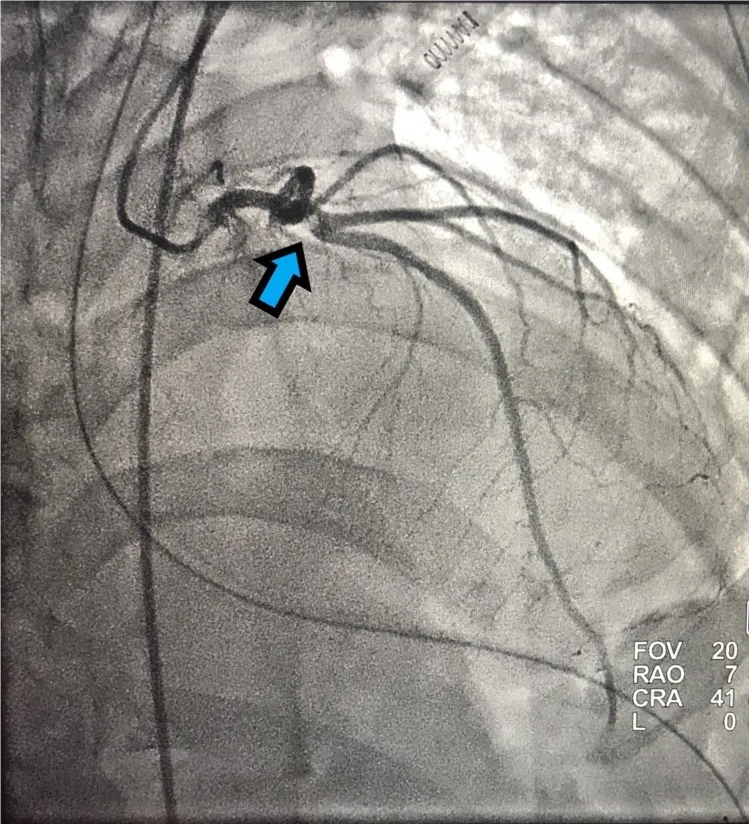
Acute thrombus in the proximal left anterior descending (LAD) artery (blue arrow).
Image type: radiology (x_ray)